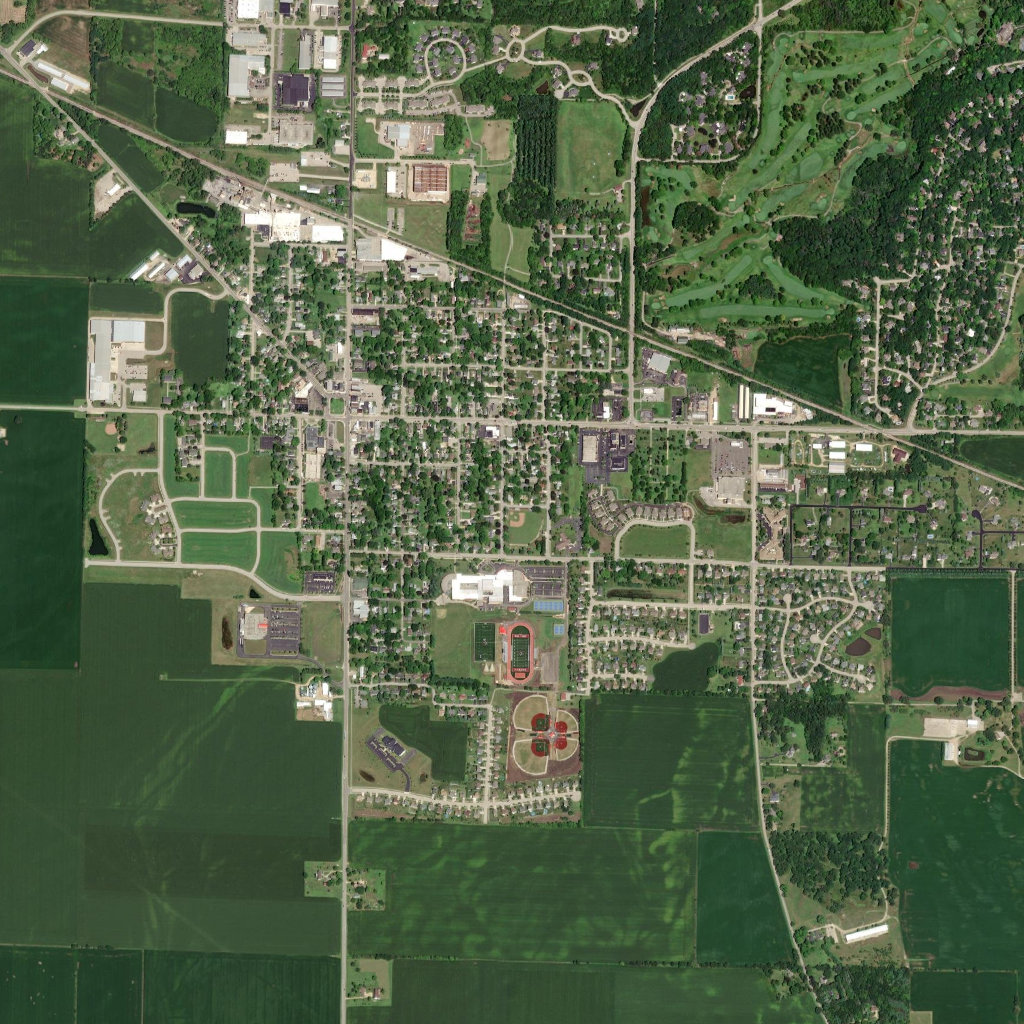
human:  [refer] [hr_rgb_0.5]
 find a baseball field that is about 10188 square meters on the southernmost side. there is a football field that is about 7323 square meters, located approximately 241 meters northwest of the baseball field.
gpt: <box>[[49, 71, 53, 75, 0]]</box>

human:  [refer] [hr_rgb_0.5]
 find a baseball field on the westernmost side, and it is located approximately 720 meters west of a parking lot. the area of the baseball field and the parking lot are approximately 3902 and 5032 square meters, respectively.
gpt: <box>[[9, 41, 11, 43, 0]]</box>

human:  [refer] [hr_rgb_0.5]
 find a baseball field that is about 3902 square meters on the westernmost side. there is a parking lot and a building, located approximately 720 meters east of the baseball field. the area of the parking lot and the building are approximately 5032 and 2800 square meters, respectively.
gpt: <box>[[9, 41, 11, 43, 0]]</box>

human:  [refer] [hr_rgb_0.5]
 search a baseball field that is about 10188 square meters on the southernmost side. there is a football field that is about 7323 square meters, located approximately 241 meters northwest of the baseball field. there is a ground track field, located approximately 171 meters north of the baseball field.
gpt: <box>[[49, 71, 53, 75, 0]]</box>